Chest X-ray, PA view. Patient: 71 years old, sex F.
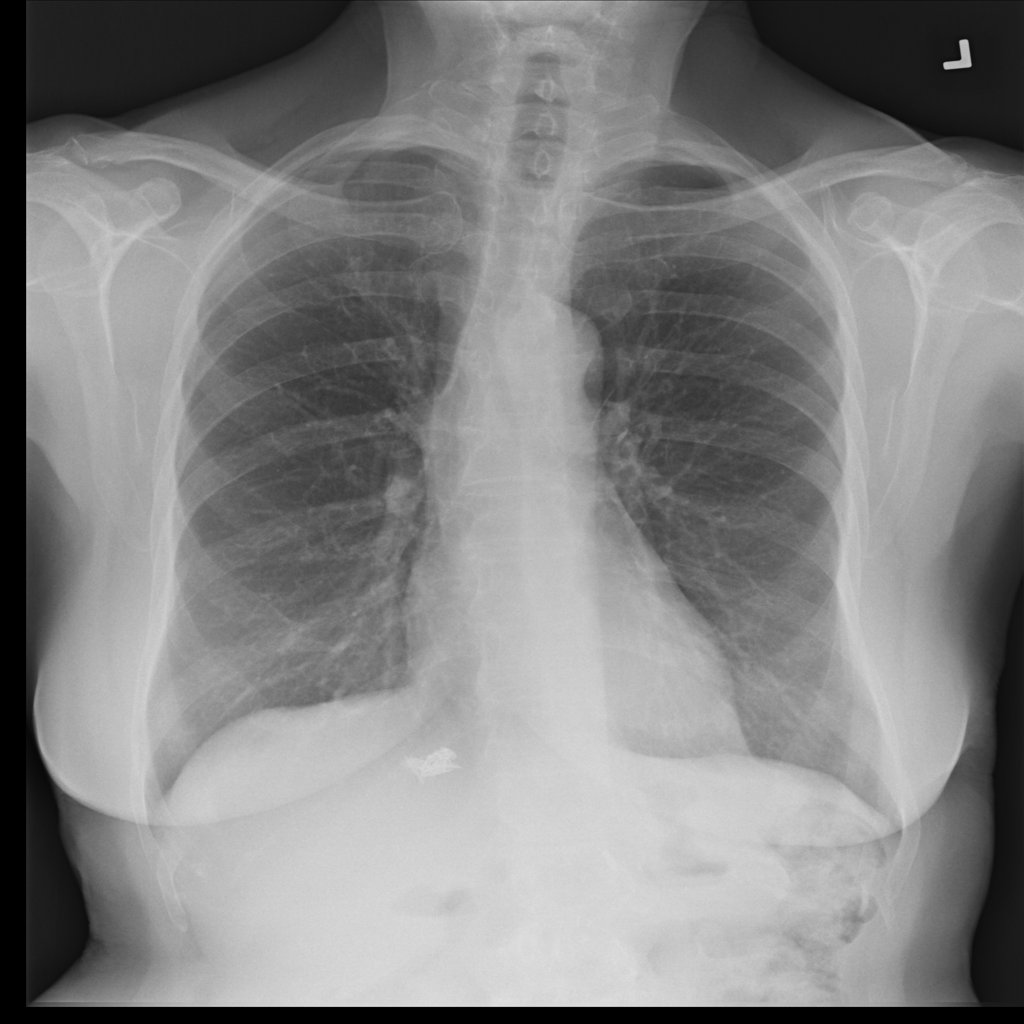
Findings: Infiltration